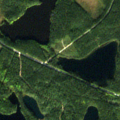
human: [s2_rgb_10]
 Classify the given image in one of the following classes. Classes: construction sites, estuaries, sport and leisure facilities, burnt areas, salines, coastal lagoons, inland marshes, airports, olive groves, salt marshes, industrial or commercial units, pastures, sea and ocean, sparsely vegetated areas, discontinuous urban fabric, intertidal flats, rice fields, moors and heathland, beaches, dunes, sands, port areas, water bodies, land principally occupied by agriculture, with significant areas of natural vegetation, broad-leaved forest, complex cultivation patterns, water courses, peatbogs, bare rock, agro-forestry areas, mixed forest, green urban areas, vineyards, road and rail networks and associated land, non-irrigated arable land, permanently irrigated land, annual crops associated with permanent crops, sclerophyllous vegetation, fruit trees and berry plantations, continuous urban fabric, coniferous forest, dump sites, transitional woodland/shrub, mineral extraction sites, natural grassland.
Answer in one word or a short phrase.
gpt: coniferous forest, water bodies